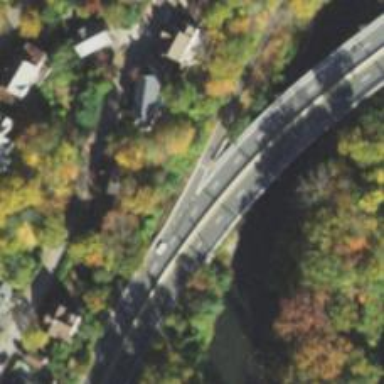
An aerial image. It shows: Trunk link highway passing over bridge.